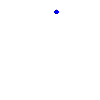
Particle: pion